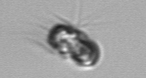
Label: Mesodinium